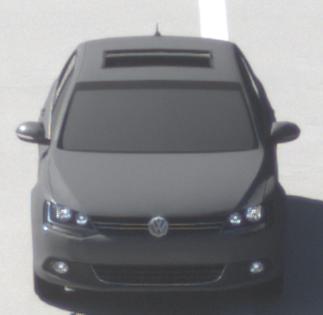
Make: VW
Model: Jetta 1.2 TSI
Detailed model: Jetta (IV)
Model produced from: 2011/01
Model produced until: 2014/08
Doors: 4
Color: gray
Road condition: dry road
Daytime: morning or afternoon
Contrast: high contrast